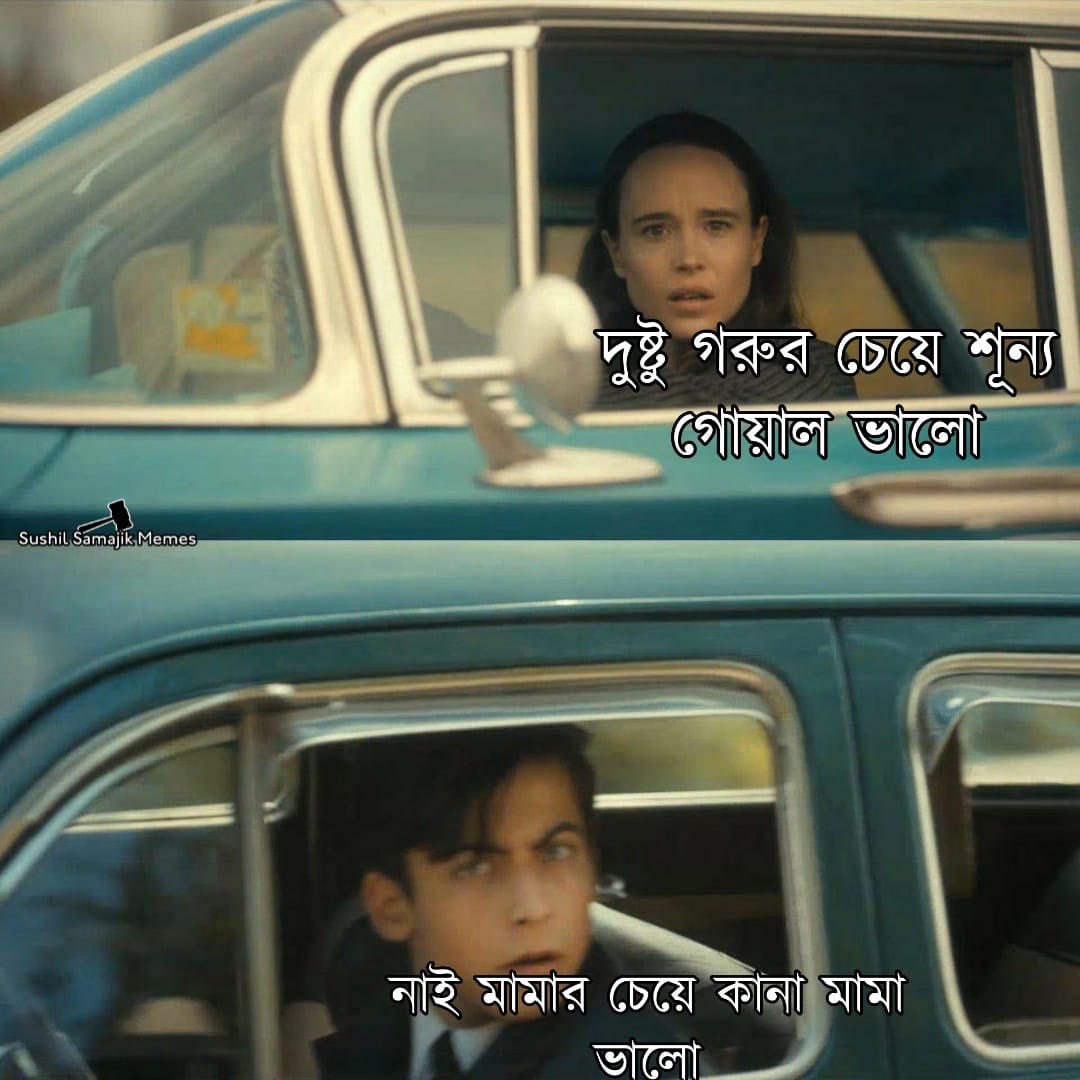
Caption: দুষ্টু গরুর চেয়ে শুন্য গোয়াল ভালো     নাই মামার চেয়ে কানা মামা ভালো
Label: non-hate